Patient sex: F
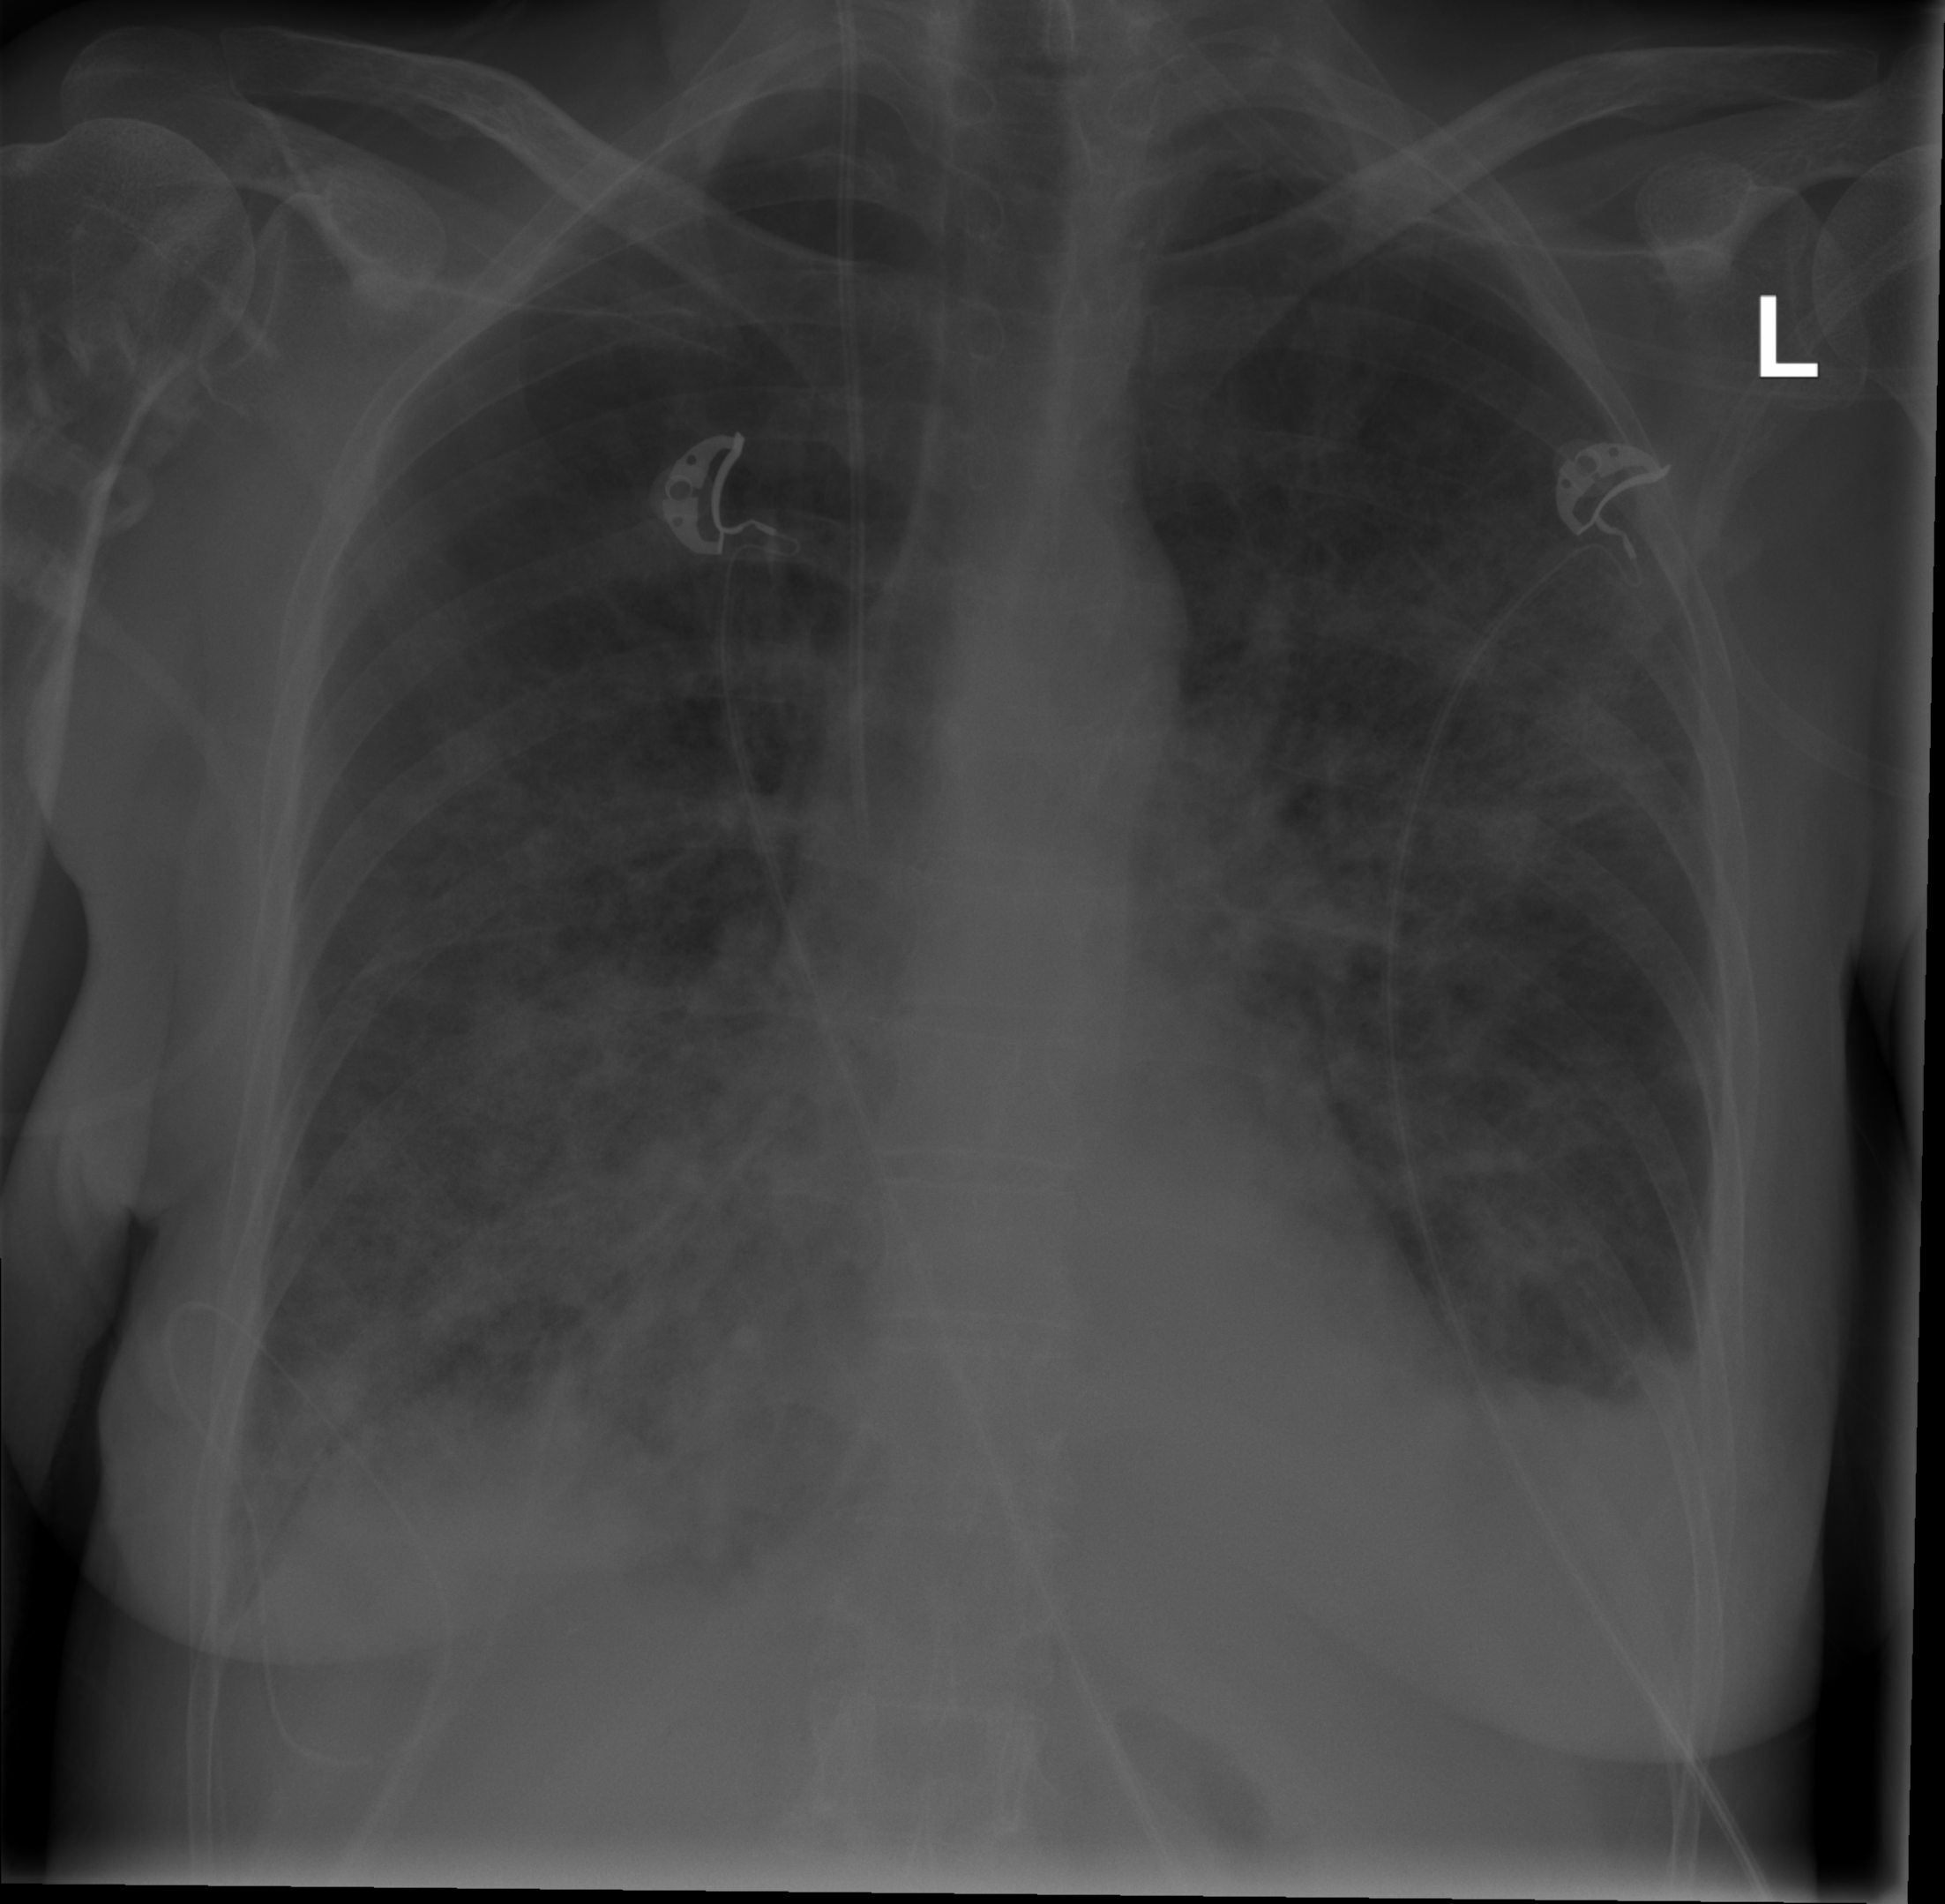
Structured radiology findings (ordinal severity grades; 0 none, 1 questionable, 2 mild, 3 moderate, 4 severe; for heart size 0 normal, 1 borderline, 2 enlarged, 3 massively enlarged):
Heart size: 0
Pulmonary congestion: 0
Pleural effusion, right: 2
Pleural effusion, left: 2
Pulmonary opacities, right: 3
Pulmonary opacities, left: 3
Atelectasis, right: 2
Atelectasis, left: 2